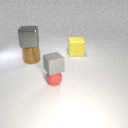
large gray metal cube above large brown metal cylinder